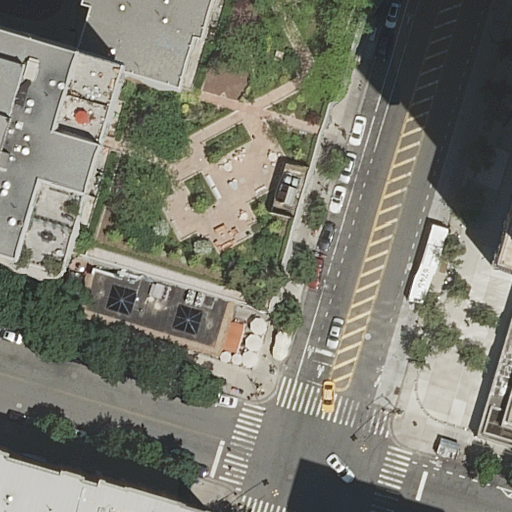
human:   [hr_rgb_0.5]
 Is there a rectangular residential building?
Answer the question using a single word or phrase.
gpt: yes

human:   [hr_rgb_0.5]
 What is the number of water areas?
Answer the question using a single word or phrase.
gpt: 0

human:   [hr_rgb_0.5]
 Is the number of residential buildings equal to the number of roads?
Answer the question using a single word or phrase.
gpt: no

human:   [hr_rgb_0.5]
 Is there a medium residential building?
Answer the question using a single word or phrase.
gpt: yes

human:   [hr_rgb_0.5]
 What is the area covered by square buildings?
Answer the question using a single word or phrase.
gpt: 0m2

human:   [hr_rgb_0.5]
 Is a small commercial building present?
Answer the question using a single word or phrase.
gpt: no

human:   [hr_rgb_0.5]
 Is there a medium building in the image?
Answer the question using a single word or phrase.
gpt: yes

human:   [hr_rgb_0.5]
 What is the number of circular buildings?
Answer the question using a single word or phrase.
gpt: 0

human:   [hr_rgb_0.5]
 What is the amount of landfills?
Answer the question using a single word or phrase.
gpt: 0

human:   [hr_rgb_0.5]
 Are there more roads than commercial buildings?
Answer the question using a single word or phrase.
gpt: yes

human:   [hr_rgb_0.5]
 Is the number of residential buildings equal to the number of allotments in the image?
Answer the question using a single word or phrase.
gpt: no

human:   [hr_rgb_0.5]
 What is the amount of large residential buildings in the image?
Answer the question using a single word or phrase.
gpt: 2

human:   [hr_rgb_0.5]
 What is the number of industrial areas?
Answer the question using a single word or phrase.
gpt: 0

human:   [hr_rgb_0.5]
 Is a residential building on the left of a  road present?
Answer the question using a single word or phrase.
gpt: yes

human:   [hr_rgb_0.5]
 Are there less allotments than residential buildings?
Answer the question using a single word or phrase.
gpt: yes

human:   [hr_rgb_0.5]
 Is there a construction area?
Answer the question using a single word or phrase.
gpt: no

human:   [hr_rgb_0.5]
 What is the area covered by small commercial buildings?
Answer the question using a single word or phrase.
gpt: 0m2

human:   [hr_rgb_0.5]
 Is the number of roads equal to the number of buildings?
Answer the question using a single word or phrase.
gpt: no

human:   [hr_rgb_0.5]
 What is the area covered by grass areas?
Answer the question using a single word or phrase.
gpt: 0m2

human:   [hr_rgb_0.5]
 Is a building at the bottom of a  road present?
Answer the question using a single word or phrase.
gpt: yes

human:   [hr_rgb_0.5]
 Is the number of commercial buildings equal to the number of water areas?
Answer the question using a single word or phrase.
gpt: yes

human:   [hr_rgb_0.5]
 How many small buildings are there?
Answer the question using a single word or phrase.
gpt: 1

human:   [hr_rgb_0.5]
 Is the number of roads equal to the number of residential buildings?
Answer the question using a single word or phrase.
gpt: no

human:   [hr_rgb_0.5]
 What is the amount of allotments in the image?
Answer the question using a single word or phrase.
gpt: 0

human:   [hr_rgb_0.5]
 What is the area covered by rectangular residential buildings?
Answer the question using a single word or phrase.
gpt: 458m2

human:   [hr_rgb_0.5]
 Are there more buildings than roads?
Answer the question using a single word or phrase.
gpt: no

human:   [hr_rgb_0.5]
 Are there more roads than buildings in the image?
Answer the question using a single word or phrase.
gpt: yes

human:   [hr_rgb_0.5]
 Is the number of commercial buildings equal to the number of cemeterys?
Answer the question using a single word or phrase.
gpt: yes

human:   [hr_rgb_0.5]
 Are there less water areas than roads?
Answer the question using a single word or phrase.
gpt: yes

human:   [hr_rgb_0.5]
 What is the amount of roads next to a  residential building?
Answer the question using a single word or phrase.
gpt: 13

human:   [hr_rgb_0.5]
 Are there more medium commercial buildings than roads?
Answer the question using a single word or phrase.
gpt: no

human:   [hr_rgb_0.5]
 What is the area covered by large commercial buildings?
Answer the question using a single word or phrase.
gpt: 0m2

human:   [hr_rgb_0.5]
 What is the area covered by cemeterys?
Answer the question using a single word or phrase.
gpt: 0m2

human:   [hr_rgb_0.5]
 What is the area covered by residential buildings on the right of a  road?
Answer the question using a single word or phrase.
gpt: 101m2

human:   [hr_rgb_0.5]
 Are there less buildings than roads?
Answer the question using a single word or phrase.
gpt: yes

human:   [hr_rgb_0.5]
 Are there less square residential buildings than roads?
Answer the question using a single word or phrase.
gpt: yes